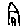
Label: house